Question:
I've tried to create this css shape (ribbon) using border radius but I'm unable to do so, the curve I'm able to get isn't exactly matching the div's curve in the image.
'''
background: #008712;
width: 89px;
height: 22px;
box-shadow: #d0dae0;
background-color: #008712;
border-bottom-left-radius: 70px;
}
'''
If I get this curve right that solves the problem, I would like avoid svgs if possible.
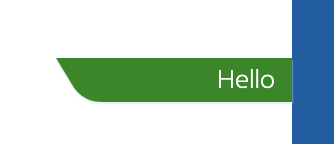
Answer: Use pseudo element with some skew transformation:
'''
.box {
width:200px;
padding:8px;
font-size:25px;
color:#fff;
position:relative;
overflow:hidden;
text-align:right;
z-index:0;
}
.box:before {
content:"";
position:absolute;
z-index:-1;
top:0;
left:0;
bottom:0;
right:0;
background:green;
border-bottom-left-radius:20px;
transform:skewX(28deg);
transform-origin:top;
}
'''
'''
<div class="box">
some text
</div>
'''